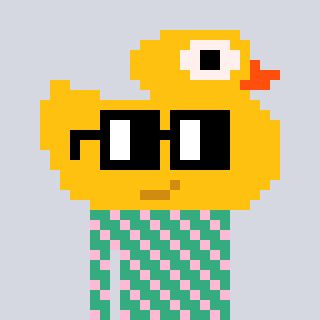
a pixel art character with square black glasses, a ducky-shaped head and a teal-colored body on a cool background